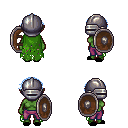
a pixel art fantasy rpg character, female body template, orc, green skin, green tattered cape, magenta pants, white cyan short bangs hairstyle, metal helm, bracelets, black slippers, shield, four views (front, back, left, right), 2x2 character sprite sheet, small pixel art, hard edges, no anti-aliasing